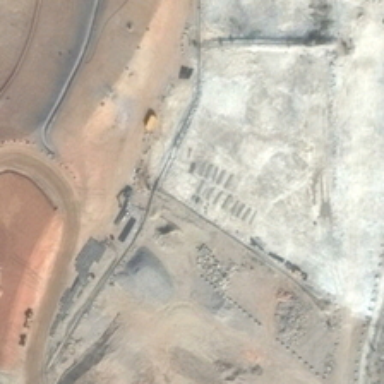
The land was a vast expanse of bare land .